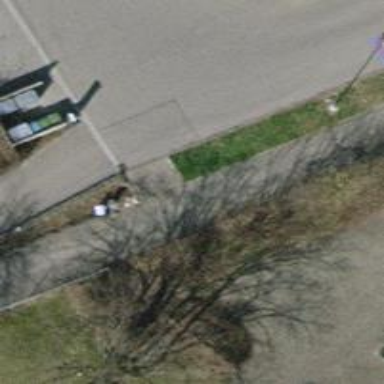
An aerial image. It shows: Paved footway.